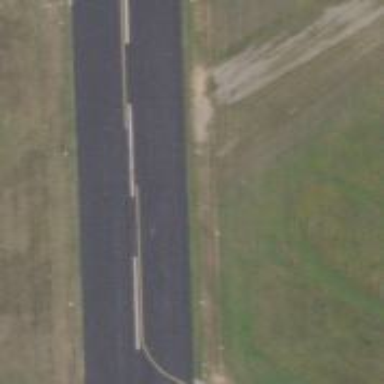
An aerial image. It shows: View of taxiway at the airport.